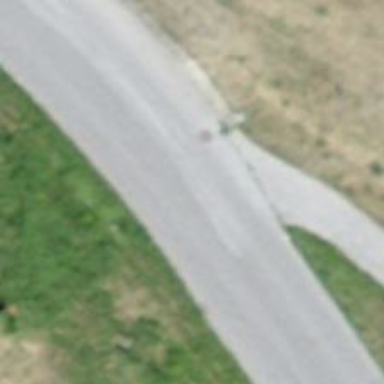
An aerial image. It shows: Unclassified road with asphalt surface.